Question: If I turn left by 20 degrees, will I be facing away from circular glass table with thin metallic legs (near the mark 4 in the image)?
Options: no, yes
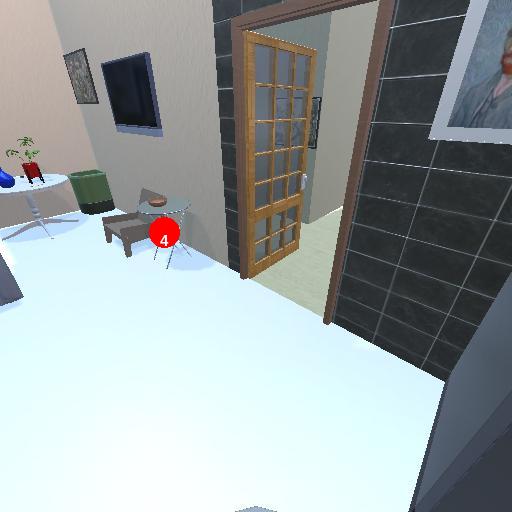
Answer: no